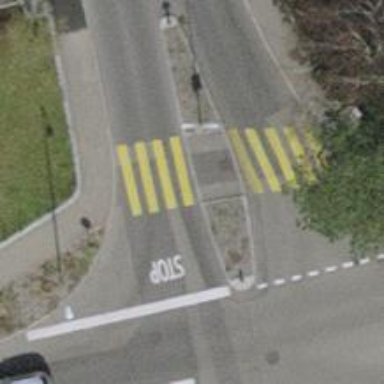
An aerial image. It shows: Kerb barrier.